Question: Silverlight application doesn't work on my machine anymore.
Screenshot:

When I run the application the window becomes white. I copied following exception message from IE developer tools console (FF doesn't work either):
'''
Code: 4004
Category: ManagedRuntimeError
Message: System.Windows.Markup.XamlParseException: [Line: 0 Position: 0] ---> System.FormatException: Input string was not in a correct format.
at System.Number.ParseDouble(String value, NumberStyles options, NumberFormatInfo numfmt)
at System.Windows.Media.Animation.RepeatBehavior.Create(Object o)
at MS.Internal.XcpImports.ConvertCValueForManagedWithType(Type propertyType, CValue& outVal, Int32 outDOType, Boolean releaseObjectReference, Boolean deleteBuffer, IManagedPeerBase fromObject)
at MS.Internal.XcpImports.GetValue(IManagedPeerBase managedPeer, DependencyProperty property)
at System.Windows.DependencyObject.GetValueInternal(DependencyProperty dp)
at System.Windows.Media.Animation.Timeline.get_RepeatBehavior()
--- End of inner exception stack trace ---
at MS.Internal.XcpImports.MethodEx(IntPtr ptr, String name, CValue[] cvData)
at MS.Internal.XcpImports.MethodEx(DependencyObject obj, String name)
at MS.Internal.XcpImports.FrameworkElement_ApplyTemplate(FrameworkElement frameworkElement)
at System.Windows.Controls.ItemContainerGenerator.LayoutStatesManager.GetElementRoot(Boolean templatesAreGenerated)
at System.Windows.Controls.ItemContainerGenerator.LayoutStatesManager.Load()
at System.Windows.Controls.ItemContainerGenerator.System.Windows.Controls.Primitives.IItemContainerGenerator.PrepareItemContainer(DependencyObject container)
at System.Windows.Controls.ItemsControl.AddVisualChild(Int32 containerIndex, DependencyObject container, Boolean needPrepareContainer)
at System.Windows.Controls.ItemsControl.AddContainers()
at System.Windows.Controls.ItemsControl.RecreateVisualChildren(IntPtr unmanagedObj)
'''
I believe that RadChart is causing the issue.
Everything works fine on collegue's machine.
How can I fix it?
I think that on the client exception is thrown only when RadChart's ItemsSource is bound to data source.
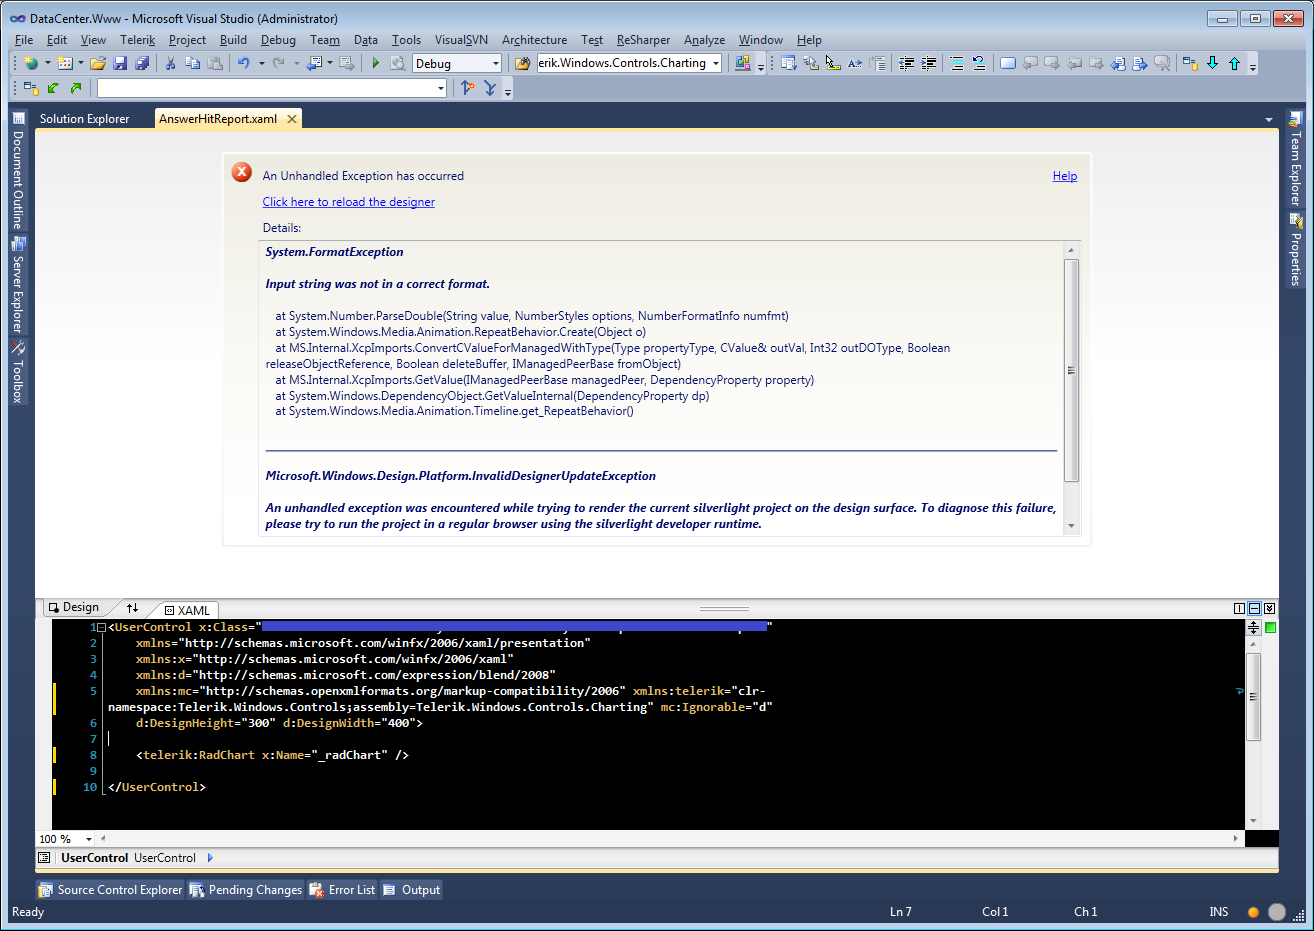
Answer: Sorry, my bad ;)
Numbers format in 'Region and Language' settings was changed (',' and '.')
After format reset RadChart works.